Question: I build the "anything else" node at the and of my dialog. When entering , just a dummy, weird text like "dsajhfkjhfajfk" then - all the time, it seems like Watson is by default choosing the semi last intend node... instead of going into the anything else node

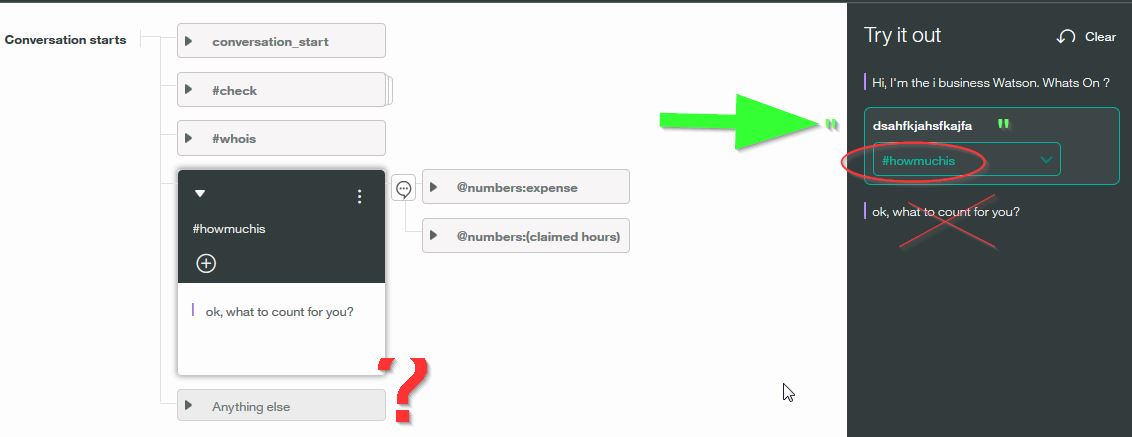
Answer: It's best to understand that the intents is Watsons view of the world.
As it tries to answer a question, it assumes that your question relates to how it sees the world. It doesn't know that 'dsahfkjshasdk' is meaningless, because you don't have an intent for it. So it tries to answer as best as possible with what it does know.
In the earlier versions of Watson it would have a high and low confidence value. If the response was below the threshold, then it would hit the "anything else".
In Conversation this check isn't done. So even if it finds an intent that is 0.01% confidence, it will still take it as a valid answer.
To work around this, you can try checking confidence first. I have an <URL>.
First create a node with a condition:
<URL>
This is to prevent further nodes failing.
After that you can create two nodes.
<URL>
The last node should have a continue from which points to the first Intent check node (linking to the condition).
If you nest those intent nodes under one of the other nodes, then it will fall through to the "anything else". Alternatively if you use entity checking, it will fall through is no matches.
: "Anything else" is currently not working as you would expect it to work. That may change in the future.